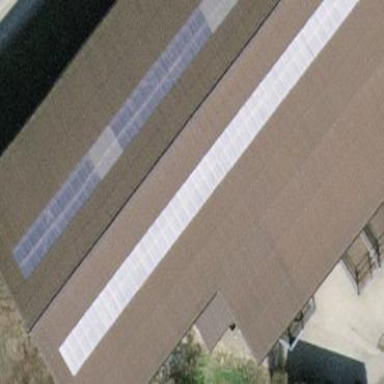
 generating electricity from 49 solar modules."